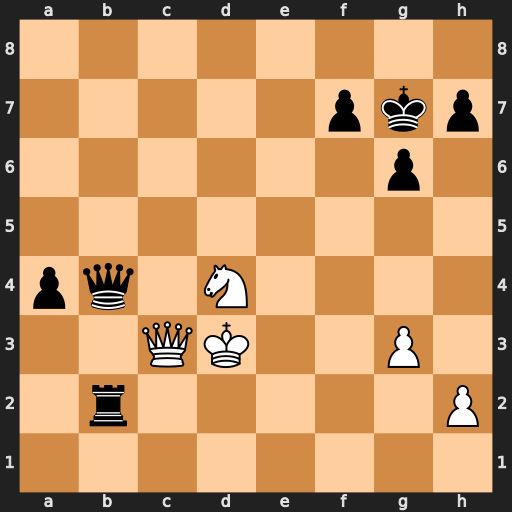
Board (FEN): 8/5pkp/6p1/8/pq1N4/2QK2P1/1r5P/8
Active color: w
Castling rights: -
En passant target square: -
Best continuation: Nf5+ Kg8 Qg7#